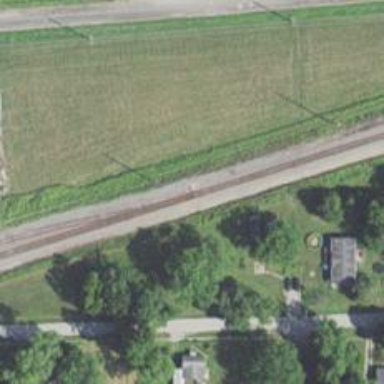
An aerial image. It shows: Railway siding for service.